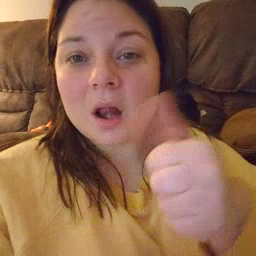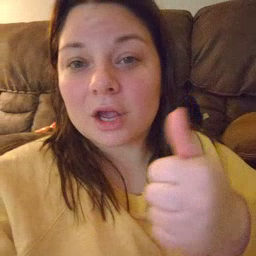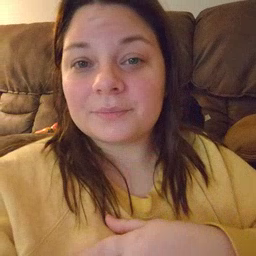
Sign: another